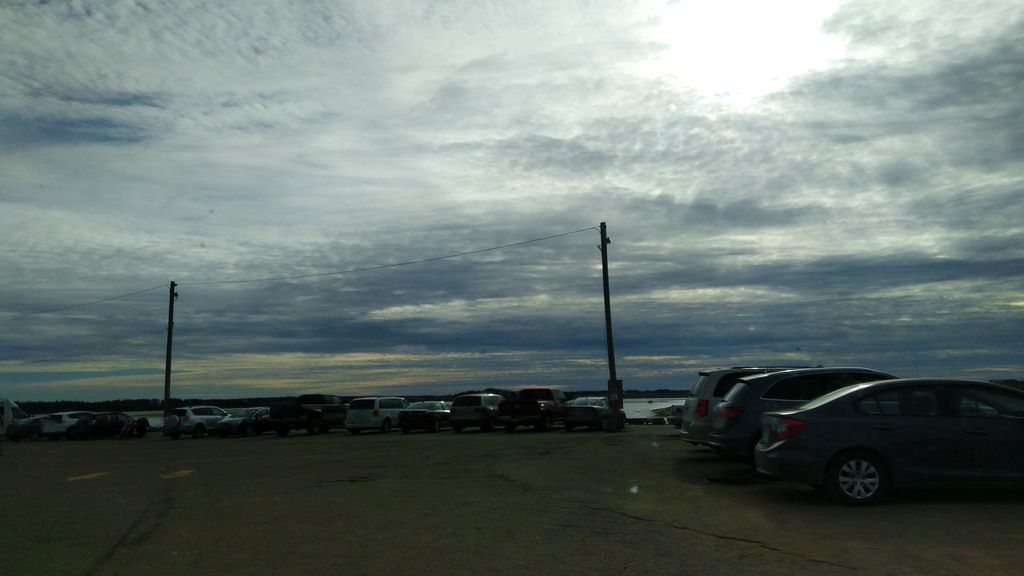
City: charlottetown